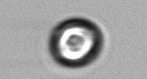
Label: Thalassiosira